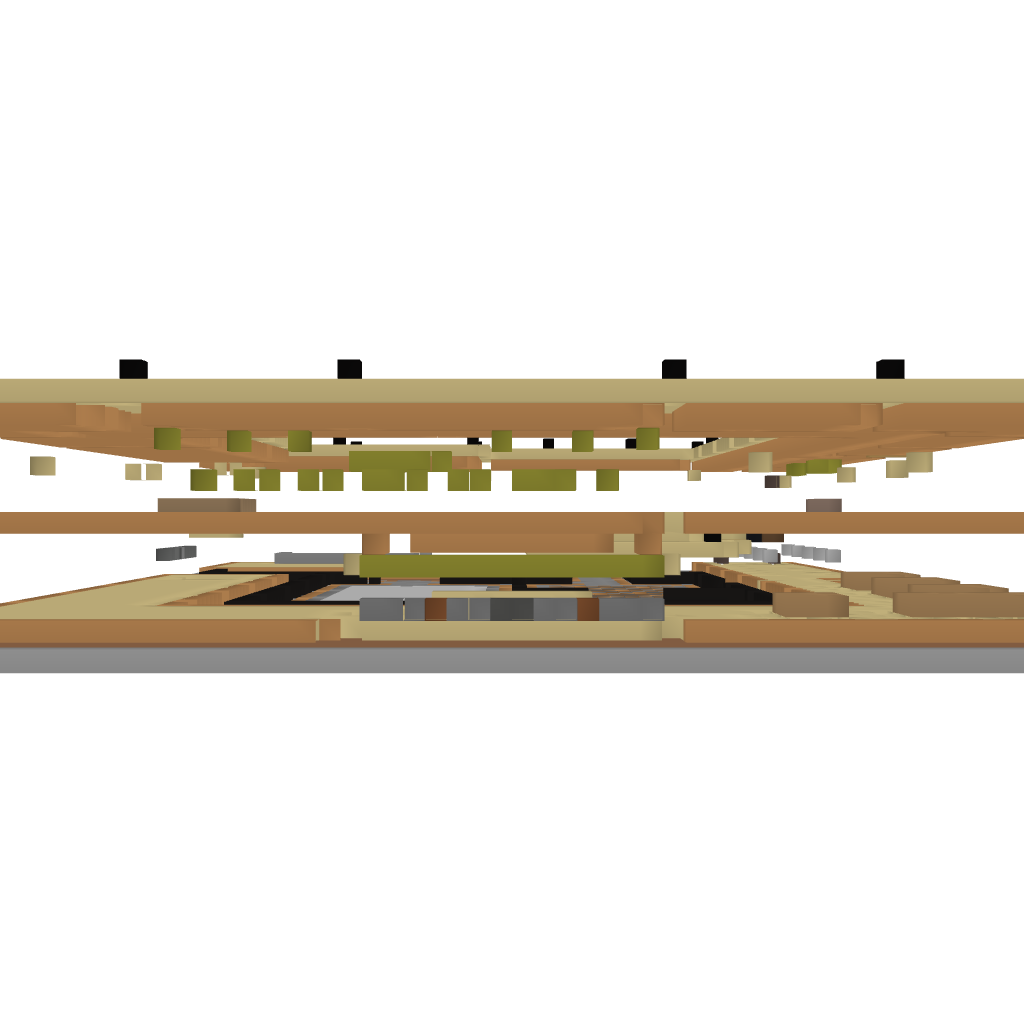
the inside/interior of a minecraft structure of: Modern Mansion